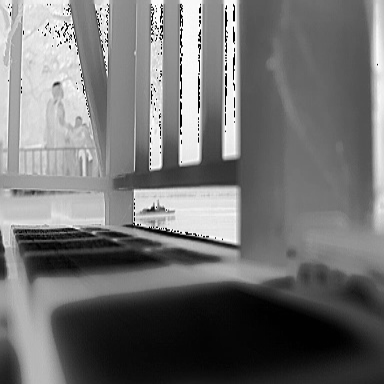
There is a warship in the infrared image.